Question: I'm trying to write a function to check the collision objects to avoid this
This function needs to check intersect whether an object other objects:
'''
static bool CheckCollision(Int32 X, Int32 Y, Int32 Z, Int32 SizeX, Int32 SizeY, Int32 SizeZ)
{
bool ret = false;
for (int i = 0; i < ObjList.Count ; i++ )
{
if (Z > ObjList[i].Z + ObjList[i].SizeZ || Z + SizeZ < ObjList[i].Z)
Console.WriteLine("Z +-");
else if (Y + SizeY < ObjList[i].Y || Y > ObjList[i].Y + ObjList[i].SizeY)
Console.WriteLine("Y +-");
else if (X + SizeX < ObjList[i].X || X > ObjList[i].X + ObjList[i].SizeX)
Console.WriteLine("X +-");
else
{
Console.WriteLine("||");
ret = true;
break;
}
}
// Console.Write("
" + ret+"
");
return ret;
}
'''
ObjList - a list of objects data:
'''
private struct S_ObjList
{
public Int32 X;
public Int32 Y;
public Int32 Z;
public Int32 SizeX;
public Int32 SizeY;
public Int32 SizeZ;
}
static List<S_ObjList> ObjList = new List<S_ObjList>();
'''
<URL> - all code.
not working correctly.

'''
static bool CheckCollision(Int32 X, Int32 Y, Int32 Z, Int32 SizeX, Int32 SizeY, Int32 SizeZ)
{
foreach (S_ObjList MyObject in ObjList)
{
if ((Z + SizeZ > MyObject.Z || Z < MyObject.Z + MyObject.SizeZ) && (X + SizeX > MyObject.X || X < MyObject.X + MyObject.SizeX) && (Y + SizeY > MyObject.Y || Y < MyObject.Y + MyObject.SizeY))
{
return true;
}
}
return false;
}
'''
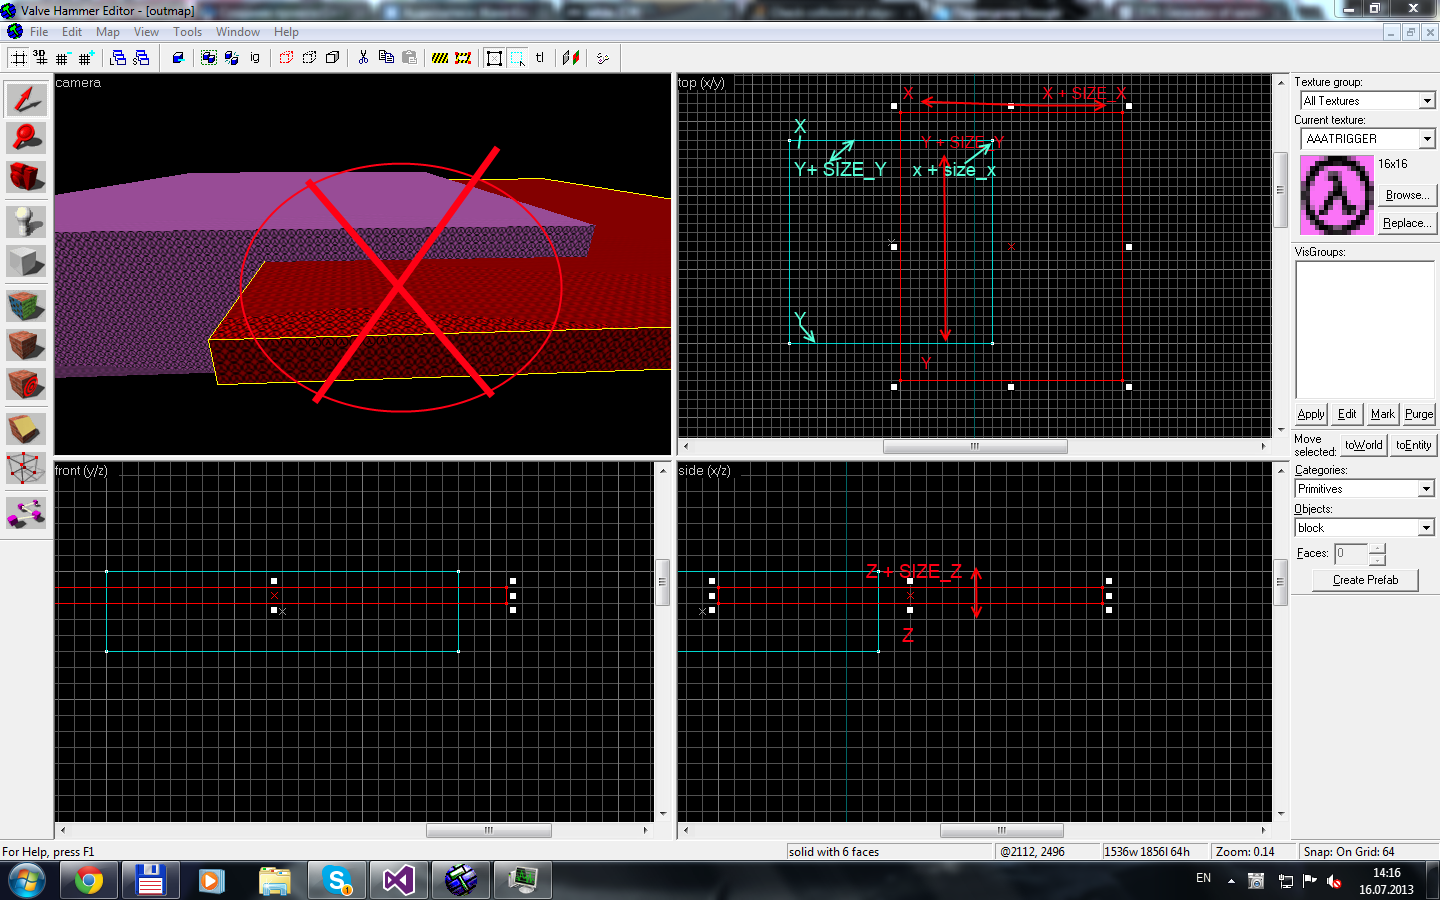
Answer: You could convert your 'X, Y, Z' coordinates into a 'Vector3':
'''
[StructLayout(LayoutKind.Sequential, Pack = 1, Size = 12)]
public struct Vector3 : IFormattable
{
/// <summary>
/// The X coordinate.
/// </summary>
public float X;
/// <summary>
/// The Y coordinate.
/// </summary>
public float Y;
/// <summary>
/// The Z coordinate.
/// </summary>
public float Z;
/// <summary>
/// Initializes a new <see cref="Vector3"/> instance.
/// </summary>
/// <param name="x">The X coordinate.</param>
/// <param name="y">The Y coordinate.</param>
/// <param name="z">The Z coordinate.</param>
public Vector3(float x, float y, float z)
{
X = x;
Y = y;
Z = z;
}
}
'''
And then create a so-called 'BoundingBox' (or basically a circle around it) for each of your objects, which contains the center of the object as a 'Vector' and a radius as a 'float':
'''
/// <summary>
///
/// </summary>
public class SphericalObstacle
{
private readonly float _radius;
private readonly Vector3 _center;
private readonly ulong _vehicleId;
/// <summary>
/// Initializes a new instance of the <see cref="SphericalObstacle"/> class.
/// </summary>
/// <param name="center">The center.</param>
/// <param name="radius">The radius.</param>
/// <param name="parentVehicleId">The parent vehicle id.</param>
public SphericalObstacle(Vector3 center, float radius, ulong parentVehicleId)
{
_radius = radius;
_center = center;
_vehicleId = parentVehicleId;
}
/// <summary>Gets the vehicle id.</summary>
public ulong VehicleId { get { return _vehicleId; } }
/// <summary>Gets the radius.</summary>
public float Radius { get { return _radius; } }
/// <summary>Gets the center.</summary>
public Vector3 Center { get { return _center; } }
/// <summary>
/// Checks for sphere collision.
/// </summary>
/// <param name="obstacle">The obstacle.</param>
/// <param name="tolerance">The tolerance.</param>
/// <returns>
/// <c>true</c> if it collides, <c>false</c> otherwise.
/// </returns>
public bool CollidesWith(SphericalObstacle obstacle, double tolerance = 0.0d)
{
Vector3 difference = Center - obstacle.Center;
double distance =
System.Math.Sqrt(System.Math.Pow(difference.X, 2) + System.Math.Pow(difference.Y, 2) + System.Math.Pow(difference.Z, 2));
double sumRadius = Radius + obstacle.Radius;
return distance < (sumRadius + tolerance);
}
public override string ToString()
{
return string.Format("Radius: {0}, Center: {1}", _radius, _center);
}
}
'''
If you go about this for all of the objects you're checking collision for, you're essentially just checking whether the circles you draw around them collide with each other.
From your pictures I couldn't quite determine whether you needed spheres or bounding boxes, but if you need bounding boxes you can pretty much apply the same concept with slightly different math. <URL>